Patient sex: M
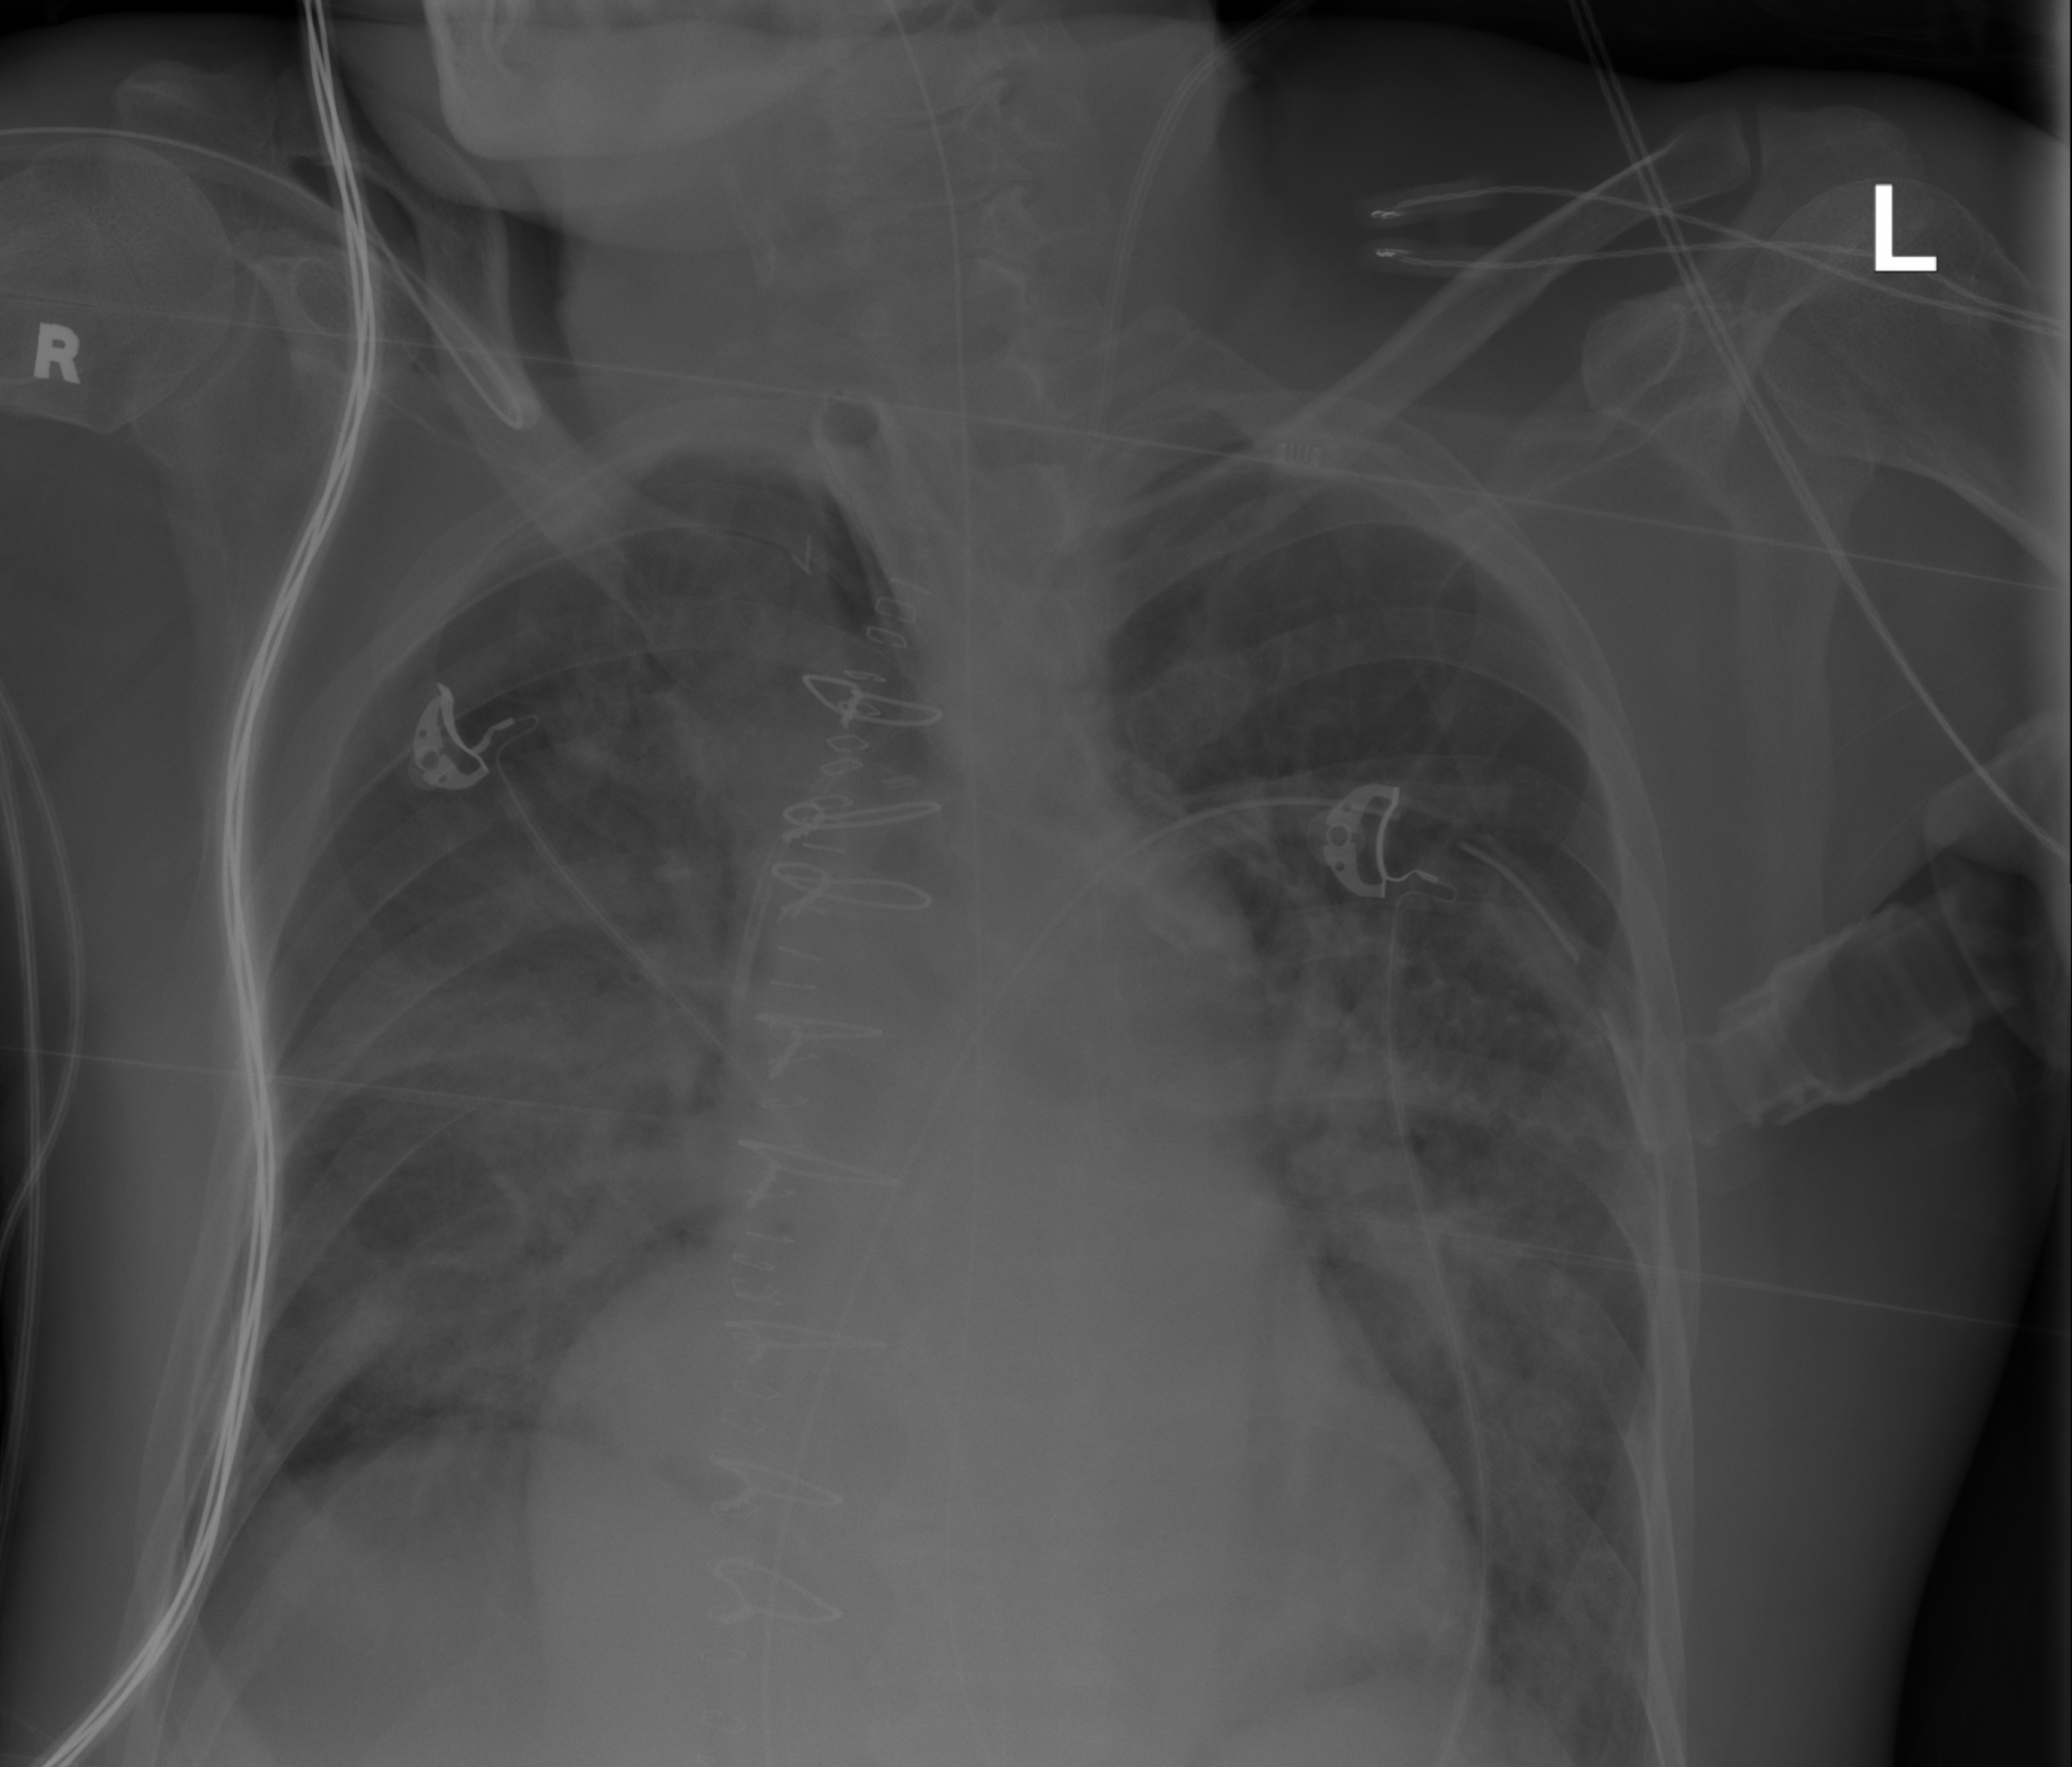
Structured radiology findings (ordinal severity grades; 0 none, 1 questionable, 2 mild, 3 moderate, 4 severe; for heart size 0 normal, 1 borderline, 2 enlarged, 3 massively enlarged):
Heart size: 2
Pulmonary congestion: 2
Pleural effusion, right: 0
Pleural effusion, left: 0
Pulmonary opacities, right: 2
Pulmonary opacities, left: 2
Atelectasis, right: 2
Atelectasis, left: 2